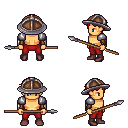
a pixel art fantasy rpg character, male body template, human, tanned skin, steel arm armor, red pants, red short bangs hairstyle, chain helm, cloth bracers, maroon shoes, spear, four views (front, back, left, right), 2x2 character sprite sheet, small pixel art, hard edges, no anti-aliasing